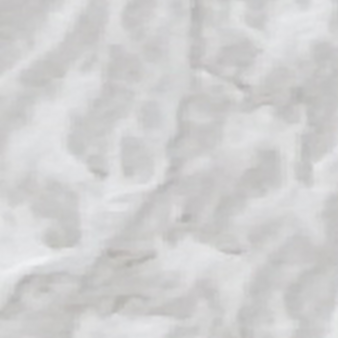
Label: other